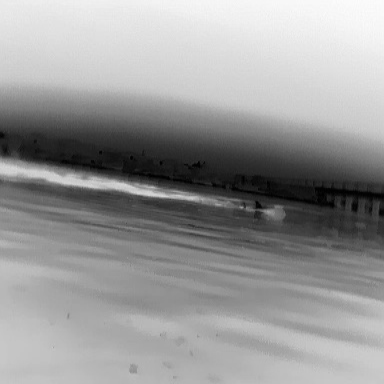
There is a canoe in the infrared image.